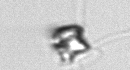
Label: Pyramimonas_longicauda